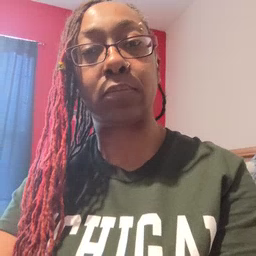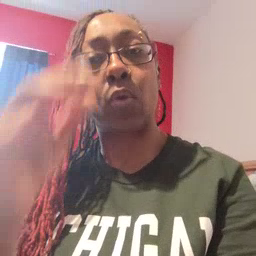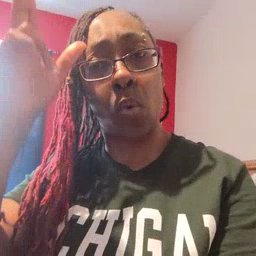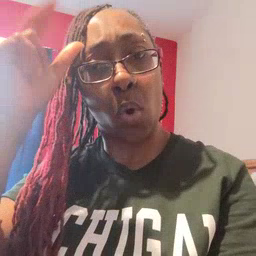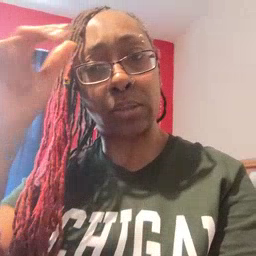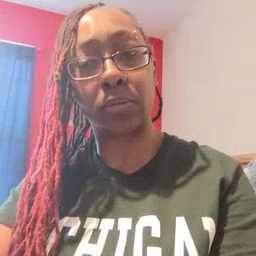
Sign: horse